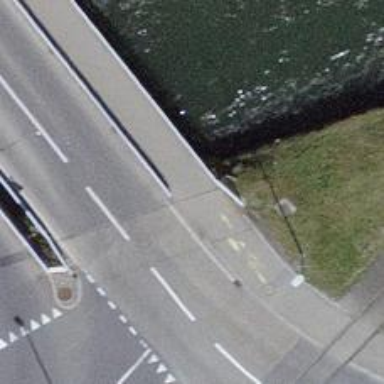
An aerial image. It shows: Sidewalk on bridge.